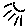
Label: sun